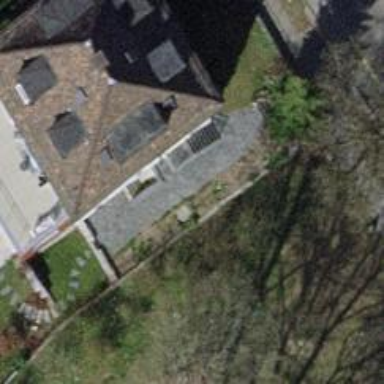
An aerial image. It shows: Semi-detached house.